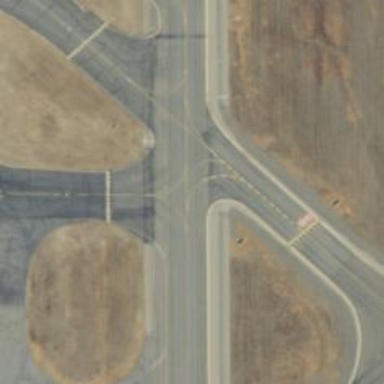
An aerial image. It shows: Image of taxiway at airport.